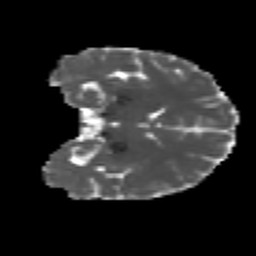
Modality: MD
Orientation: coronal
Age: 29
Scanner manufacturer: siemens
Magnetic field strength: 3 T
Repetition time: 4.52 s
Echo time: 0.084 s